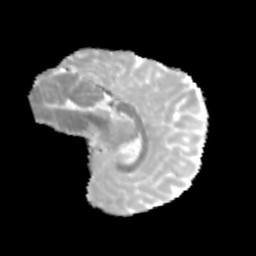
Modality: MD
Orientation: sagittal
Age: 12
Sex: female
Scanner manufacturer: siemens
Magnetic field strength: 3 T
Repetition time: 3.8 s
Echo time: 0.07 s